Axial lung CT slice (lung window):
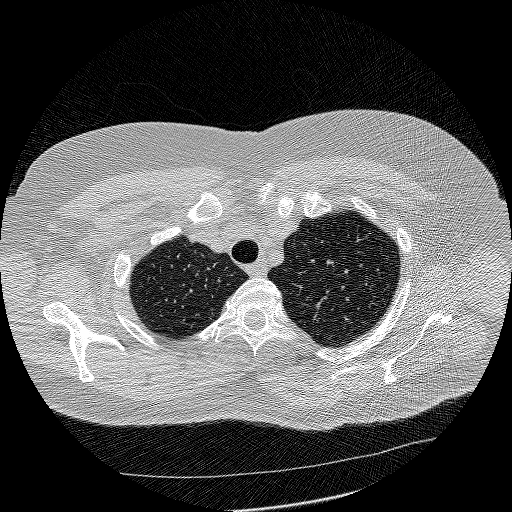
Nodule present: no